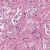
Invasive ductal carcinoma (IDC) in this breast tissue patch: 1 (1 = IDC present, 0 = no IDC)